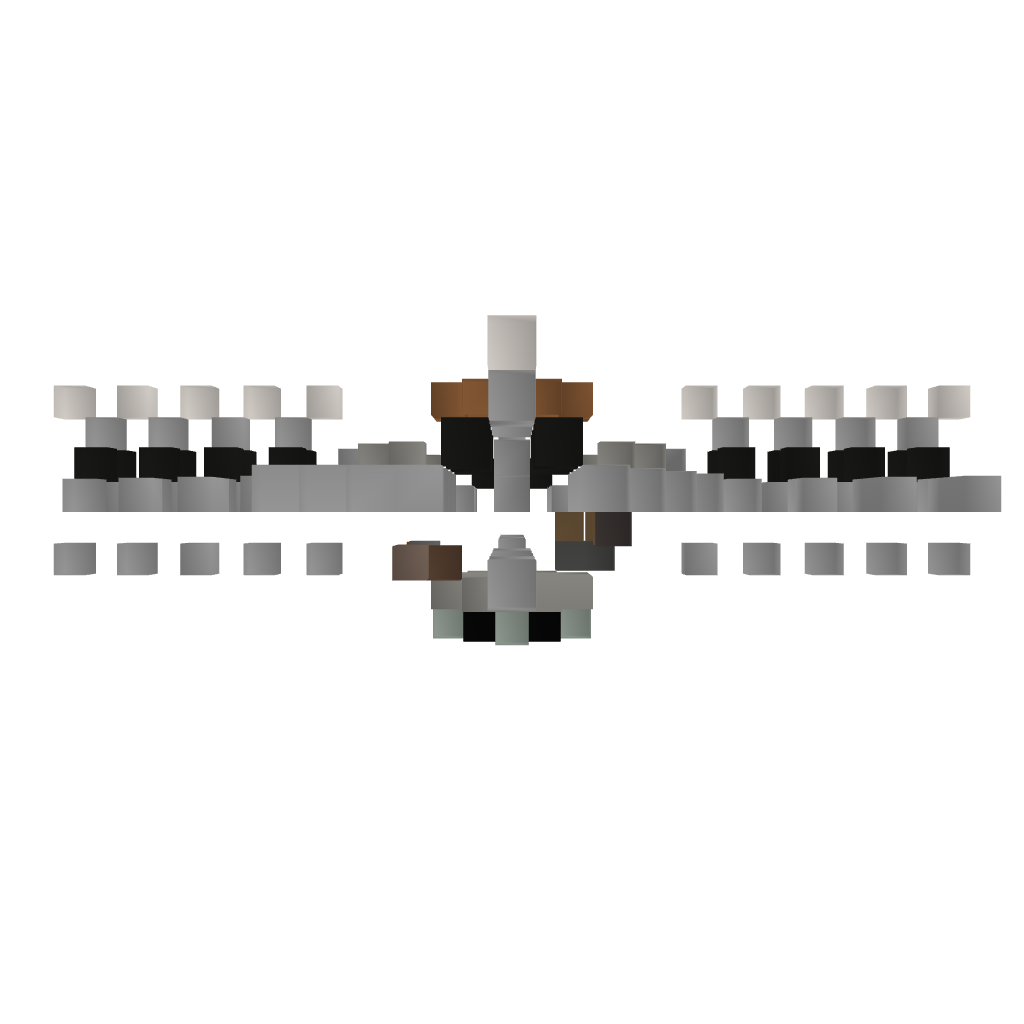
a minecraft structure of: Liveable Satelite